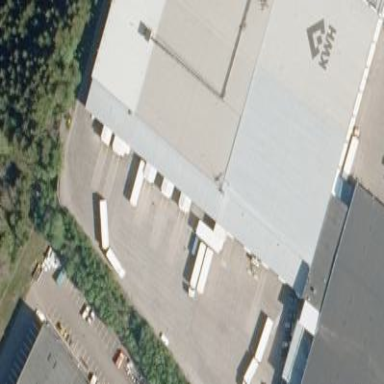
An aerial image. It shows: Industrial building.